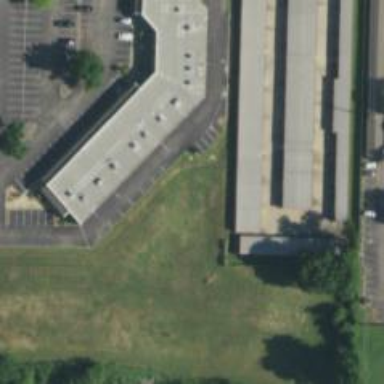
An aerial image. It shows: Commercial building.